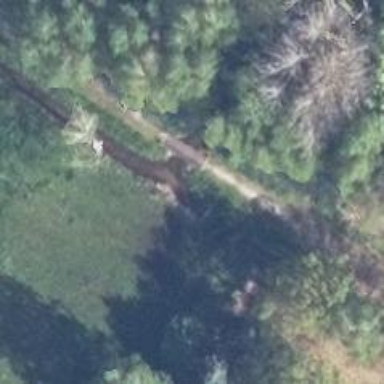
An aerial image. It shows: Path leading to bridge.